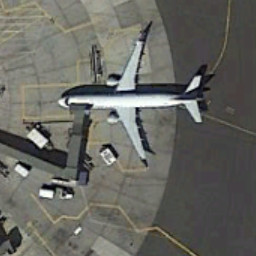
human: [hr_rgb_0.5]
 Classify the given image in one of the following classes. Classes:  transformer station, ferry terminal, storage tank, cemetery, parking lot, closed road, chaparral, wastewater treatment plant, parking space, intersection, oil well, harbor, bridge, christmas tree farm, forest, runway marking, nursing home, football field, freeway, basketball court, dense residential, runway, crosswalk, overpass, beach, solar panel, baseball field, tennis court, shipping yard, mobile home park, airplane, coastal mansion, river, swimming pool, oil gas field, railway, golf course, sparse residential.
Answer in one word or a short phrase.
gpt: airplane